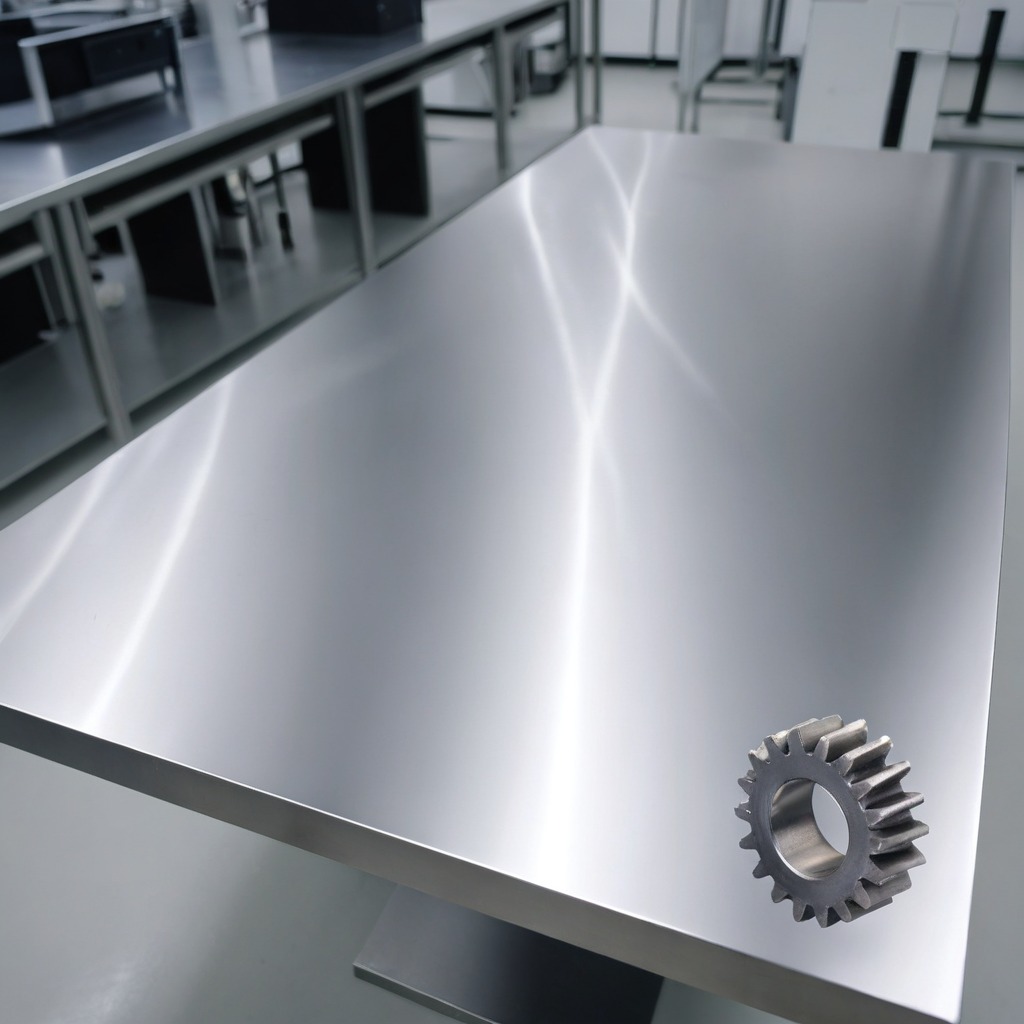
A gear with teeth is lying on the stainless steel table in a high-end prototyping lab.